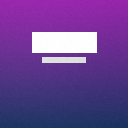
Screen state: on